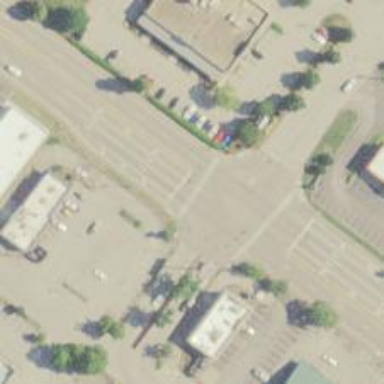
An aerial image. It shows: Marked road crossing.